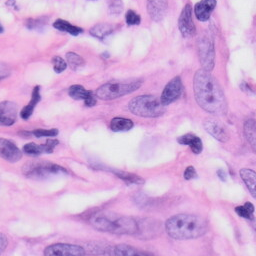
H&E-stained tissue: Skin